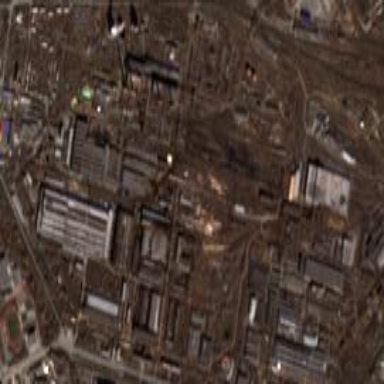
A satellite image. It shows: Industrial area.